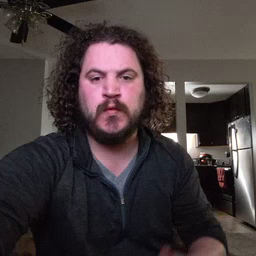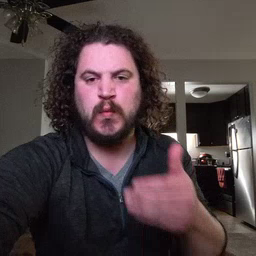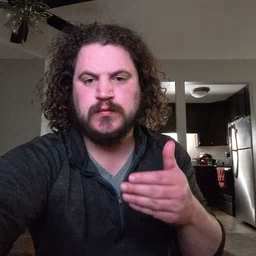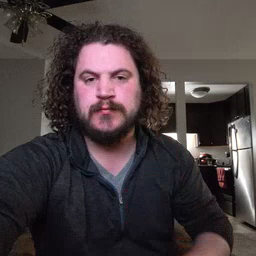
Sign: close